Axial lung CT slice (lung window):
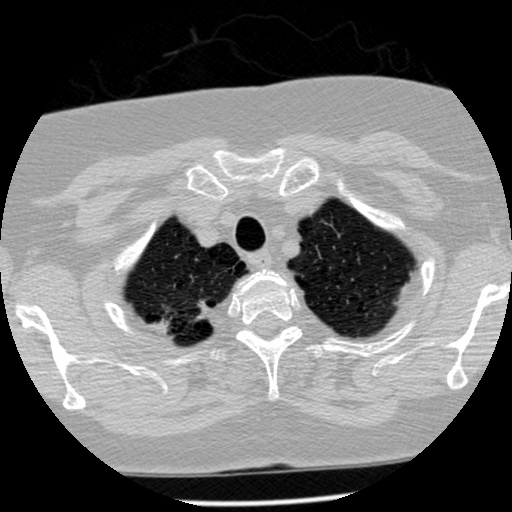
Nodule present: no